Question: How I can draw this kind of table using html5 and css3 any suggestion?

I tried this I think that is too complicated: <URL>
I am using css3 styles and svg html5 tag,
Is there other way that I could make this kind of html-table ?
'''
<div style='width: 300px; height: 100px; display: flex; flex-direction: row-reverse;'>
<div style='width: 100px; height: 100px; border-top: 2px solid rgb(255,0,0); position: relative;'>
<svg style='width: 100%; height: 100%; position: absolute;'>
<line x1="0" y1="100%" x2="100%" y2="0"
style="stroke:rgb(255,0,0);stroke-width:2"/>
</svg>
<div style='margin-left:-40px; margin-top:25px; width: 80px; height: 30px; font-size:19px; background-color: yellow; -ms-transform: rotate(315deg); /* IE 9 */
-webkit-transform: rotate(315deg); /* Chrome, Safari, Opera */
transform: rotate(315deg);'>DATO3</div>
</div>
<div style='width: 100px; height: 100px; border-top: 2px solid rgb(255,0,0); position: relative;'>
<svg style='width: 100%; height: 100%; position: absolute;'>
<line x1="0" y1="100%" x2="100%" y2="0"
style="stroke:rgb(255,0,0);stroke-width:2"/>
</svg>
<div style='margin-left:-45px; margin-top:25px; width: 80px; height: 30px; font-size:19px; background-color: yellow; -ms-transform: rotate(315deg); /* IE 9 */
-webkit-transform: rotate(315deg); /* Chrome, Safari, Opera */
transform: rotate(315deg);'>DATO2</div>
</div>
<div style='width: 100px; height: 100px; border: 0px solid black; position: relative;'>
<svg style='width: 100%; height: 100%; position: absolute;'>
<line x1="0" y1="100%" x2="100%" y2="0"
style="stroke:rgb(255,0,0);stroke-width:2"/>
</svg>
<div style='margin-left:-40px; margin-top:25px; width: 80px; height: 30px; background-color: white; -ms-transform: rotate(315deg); /* IE 9 */
-webkit-transform: rotate(315deg); /* Chrome, Safari, Opera */
transform: rotate(315deg);'></div>
</div>
</div>
<div style='width: 300px; height: 100px; display: flex; flex-direction: row-reverse;'>
<div style='width: 100px; height: 100px; border-top: 0px solid black; position: relative;'>
<svg style='width: 100%; height: 100%; position: absolute;'>
<line x1="0" y1="100%" x2="0%" y2="0"
style="stroke:rgb(255,0,0);stroke-width:3"/>
</svg>
</div>
<div style='width: 100px; height: 100px; border-top: 2px solid rgb(255,0,0); position: relative;'>
<svg style='width: 100%; height: 100%; position: absolute;'>
<line x1="0" y1="100%" x2="0%" y2="0"
style="stroke:rgb(255,0,0);stroke-width:3"/>
</svg>
</div>
<div style='width: 100px; height: 100px; border-top: 2px solid rgb(255,0,0); position: relative;'>
<svg style='width: 100%; height: 100%; position: absolute;'>
<line x1="0" y1="100%" x2="0%" y2="0"
style="stroke:rgb(255,0,0);stroke-width:3"/>
</svg>
</div>
</div>
'''
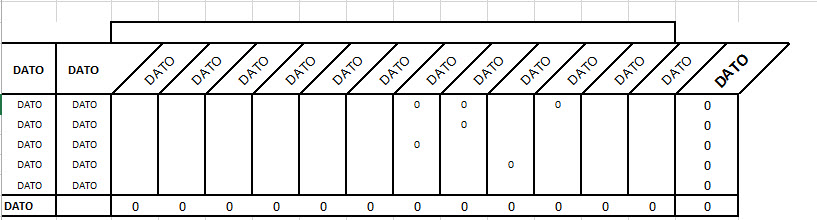
Answer: The main building blocks are:
- A nicely marked up '<table>'- A pseudo element border with skew to get the basic shape- A rotate on the span that contains the header text.
The concept is pretty basic, the pseudo elements and spans are positioned using 'position: absolute' and they are positioned relative to their parent '<th>' headers which have 'position: relative'
<URL>
Here is what it looks like in Chrome / Firefox / IE10+. IE 8 - 9 should work with their proprietary filters.

Here is the HTML / CSS:
'''
* {
margin: 0;
padding: 0;
}
body {
background: #FFF;
}
table {
border-collapse: collapse;
margin: 50px 0 0 50px;
border-top: solid 1px #000;
position: relative;
}
/* Very top border */
table:before {
content:'';
display: block;
position: absolute;
top: -20px;
left: 120px;
height: 20px;
width: 240px;
border: solid 1px #000;
border-bottom: none;
}
/* Far right headers top border (it's outside the table) */
table:after {
content:'';
display: block;
position: absolute;
border-top: solid 1px #000;
width: 101px;
right: -101px;
top: 0;
}
/*
- Apply header background/font colour
- Set base z-index for IE 9 - 10
*/
thead, th:before {
background: #03a9f4;
color: #FFF;
z-index: 1;
}
/* min-width and max-width together act like a width */
th {
min-width: 60px;
max-width: 60px;
position: relative;
height: 100px;
}
/* Pseudo element borders */
th:before {
content:'';
display: block;
position: absolute;
top: 0;
right: -50px;
height: 100px;
width: 60px;
border: solid 1px #000;
border-right: none;
border-top: none;
transform: skew(-45deg);
border-bottom: none;
}
/* Apply the right border only to the last pseudo element */
thead th:last-child:before {
border-right: solid 1px #000;
}
/* Apply the top border only to the first rows cells */
tbody tr:first-child td {
border-top: solid 1px #000;
}
/*
- Rotate and position headings
- Padding centers the text vertically and does the job of height
- z-index ensures that the text appears over the background color in IE 9 - 10
*/
th span {
transform: rotate(-45deg);
display: inline-block;
vertical-align: middle;
position: absolute;
right: -70px;
bottom: 29px;
height: 0;
padding: 0.75em 0 1.85em;
width: 100px;
z-index: 2;
}
/* Create first two th styles */
th:nth-child(1), th:nth-child(2) {
border: solid 1px #000;
border-top: none;
border-bottom: none;
}
th:nth-child(2) {
border-right: none;
}
th:nth-child(1):before, th:nth-child(2):before {
display: none;
}
td {
border: solid 1px #000;
border-bottom: none;
border-top: none;
height: 20px;
text-align: center;
}
tfoot {
border: solid 1px #000;
}
'''
'''
<table>
<thead>
<tr>
<th>One</th>
<th>Two</th>
<th><span>Three</span></th>
<th><span>Four</span></th>
<th><span>Five</span></th>
<th><span>Six</span></th>
<th><span>Seven</span></th>
</tr>
</thead>
<tbody>
<tr>
<td>0</td>
<td>0</td>
<td>0</td>
<td>0</td>
<td>0</td>
<td>0</td>
<td>0</td>
</tr>
</tbody>
<tfoot>
<tr>
<td>0</td>
<td>0</td>
<td>0</td>
<td>0</td>
<td>0</td>
<td>0</td>
<td>0</td>
</tr>
</tfoot>
</table>
'''